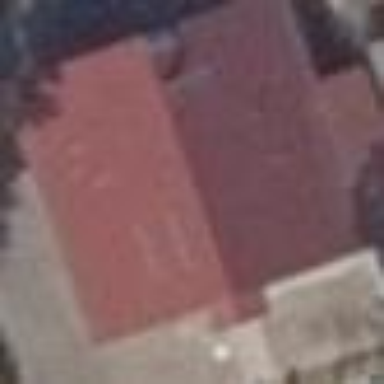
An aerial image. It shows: Detached building with gabled roof.